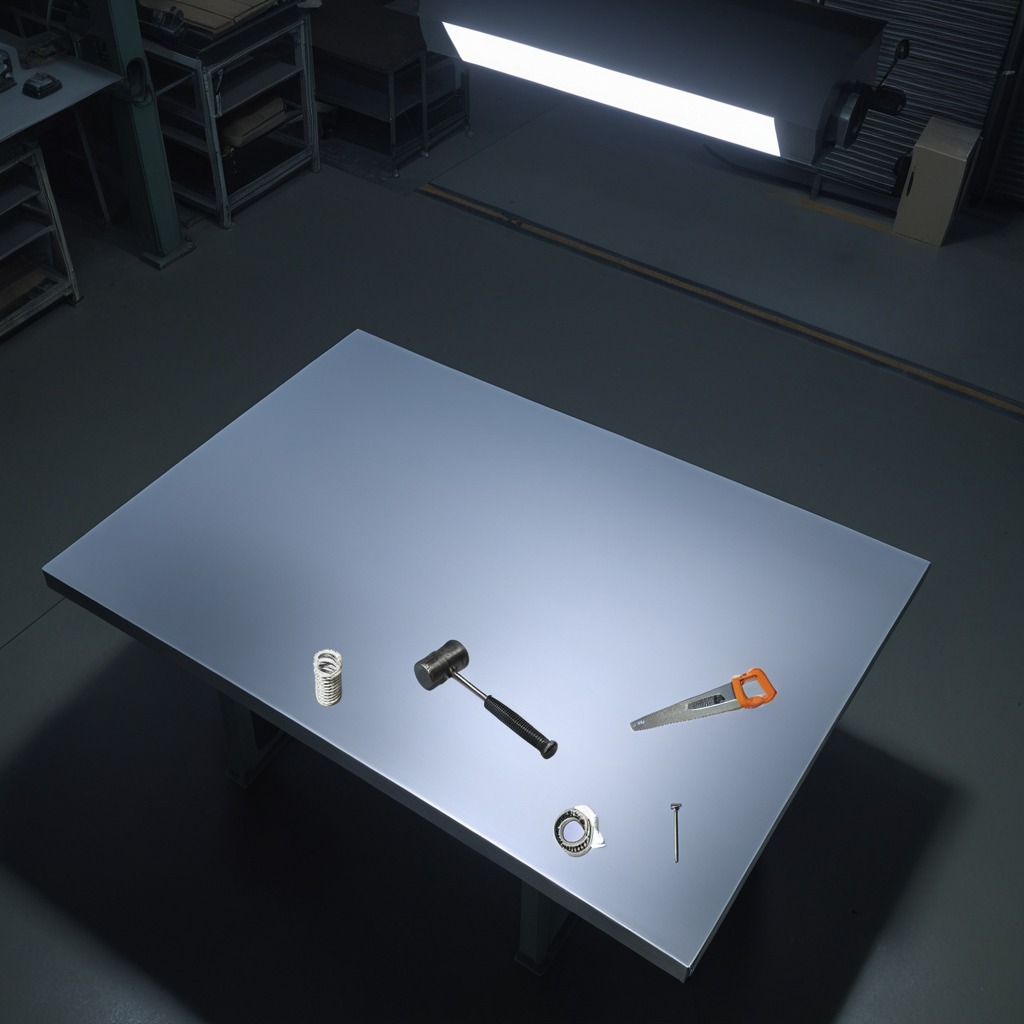
A ball bearing, a hammer, a machine screw, a coiled metal spring, and a handheld metal saw are lying on the tabletop.